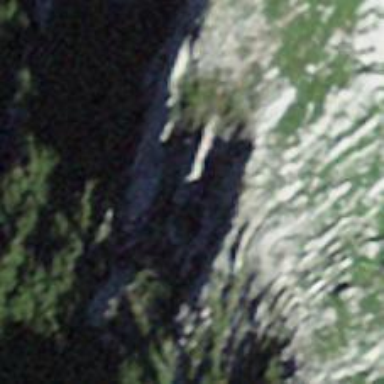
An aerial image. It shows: Cliff in nature.